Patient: sex M, age 50
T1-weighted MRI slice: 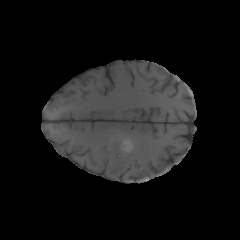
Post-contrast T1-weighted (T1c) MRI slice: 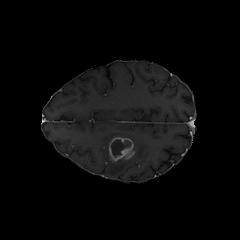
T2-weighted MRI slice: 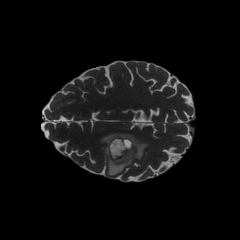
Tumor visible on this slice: yes
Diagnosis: Glioblastoma, IDH-wildtype
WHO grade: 4